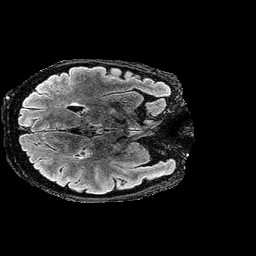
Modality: FLAIR
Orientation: axial
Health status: ill
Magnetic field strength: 3 T